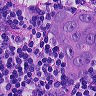
Metastatic tissue present: yes